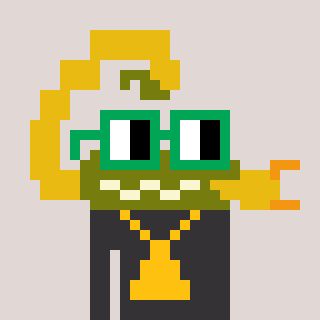
a pixel art character with square green glasses, a scorpion-shaped head and a grayscale-colored body on a warm background